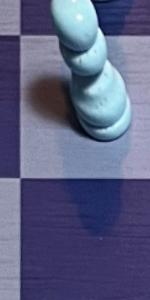
Label: Empty